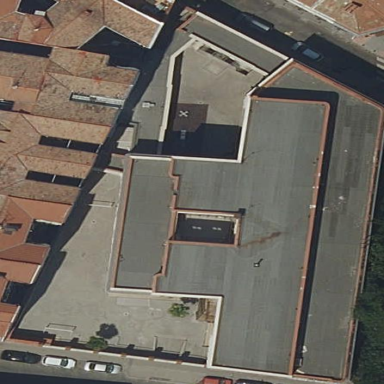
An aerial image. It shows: School with wall barrier around it.